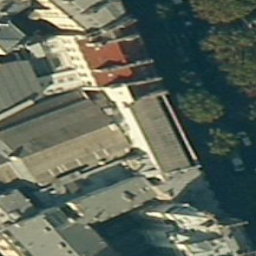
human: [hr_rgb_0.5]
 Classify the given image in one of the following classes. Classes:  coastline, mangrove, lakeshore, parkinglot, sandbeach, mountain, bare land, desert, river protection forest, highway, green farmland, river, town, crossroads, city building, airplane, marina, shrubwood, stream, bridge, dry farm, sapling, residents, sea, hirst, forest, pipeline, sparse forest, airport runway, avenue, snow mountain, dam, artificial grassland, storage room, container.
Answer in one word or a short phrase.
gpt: city building